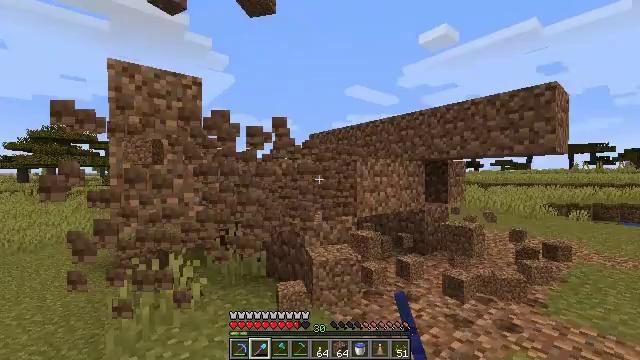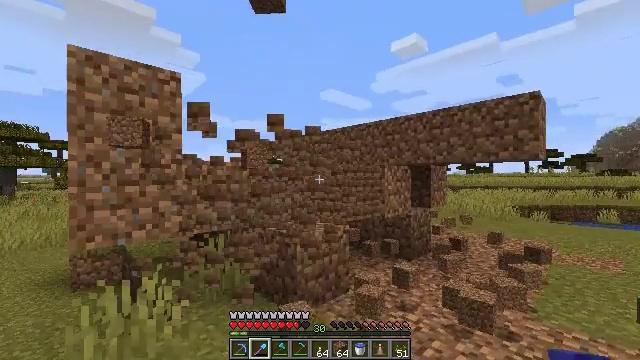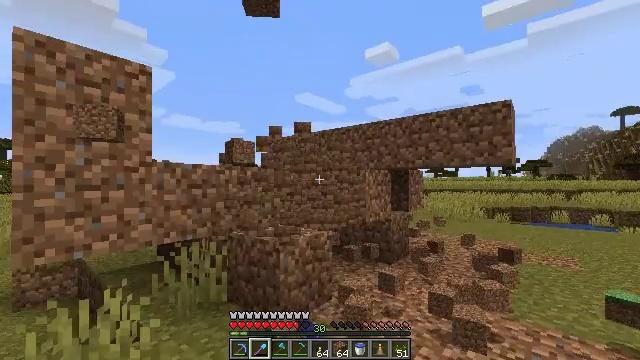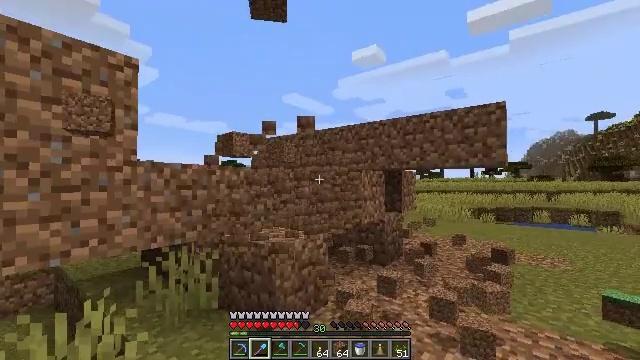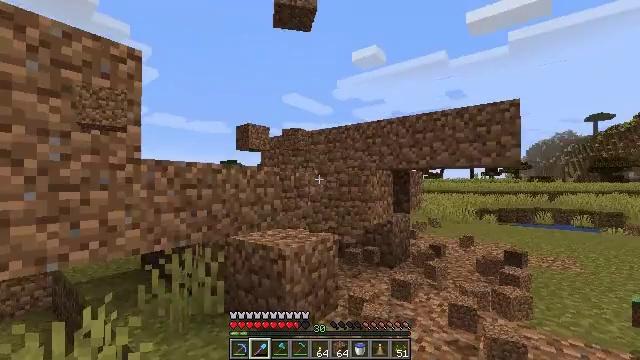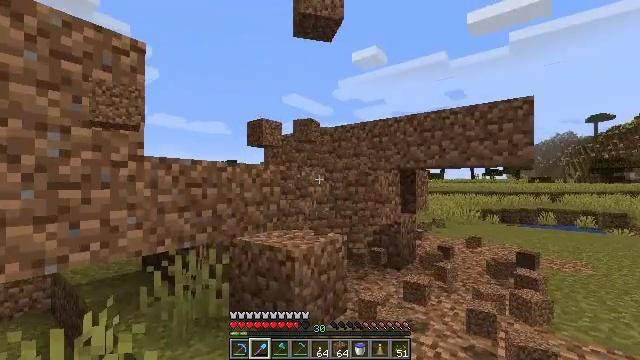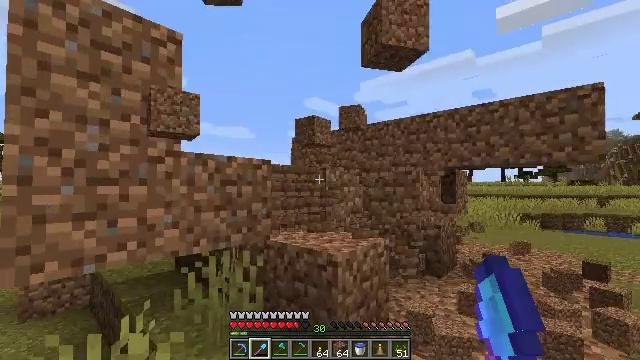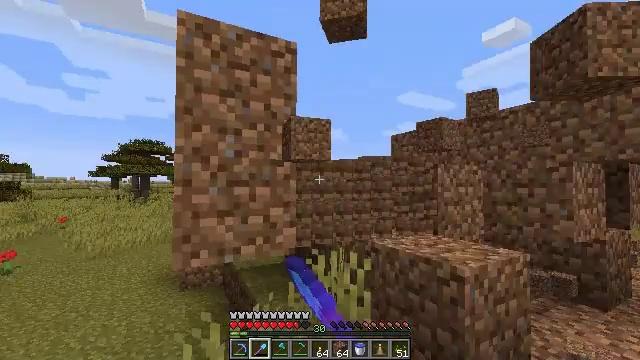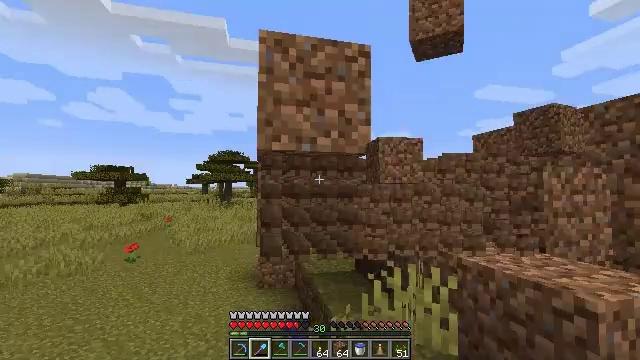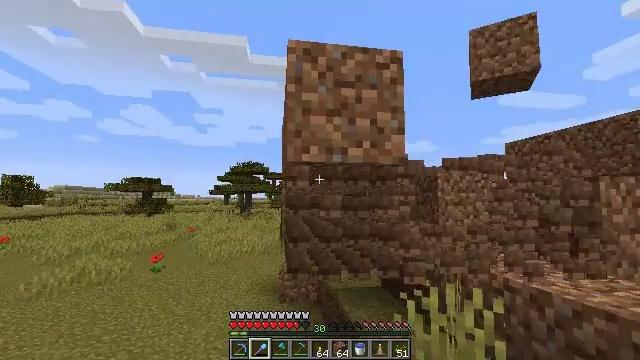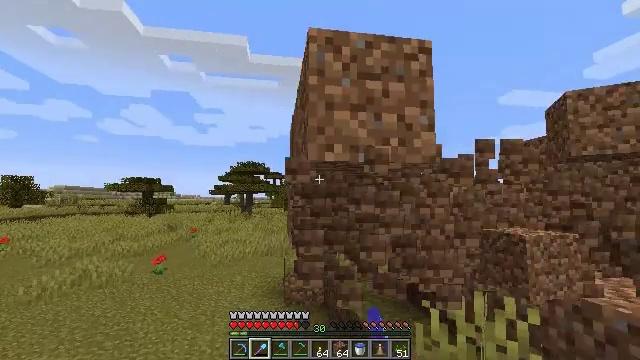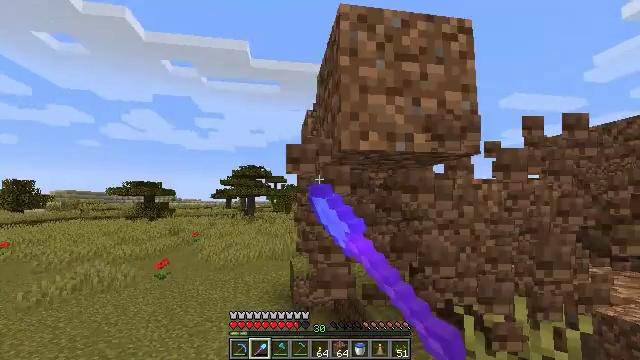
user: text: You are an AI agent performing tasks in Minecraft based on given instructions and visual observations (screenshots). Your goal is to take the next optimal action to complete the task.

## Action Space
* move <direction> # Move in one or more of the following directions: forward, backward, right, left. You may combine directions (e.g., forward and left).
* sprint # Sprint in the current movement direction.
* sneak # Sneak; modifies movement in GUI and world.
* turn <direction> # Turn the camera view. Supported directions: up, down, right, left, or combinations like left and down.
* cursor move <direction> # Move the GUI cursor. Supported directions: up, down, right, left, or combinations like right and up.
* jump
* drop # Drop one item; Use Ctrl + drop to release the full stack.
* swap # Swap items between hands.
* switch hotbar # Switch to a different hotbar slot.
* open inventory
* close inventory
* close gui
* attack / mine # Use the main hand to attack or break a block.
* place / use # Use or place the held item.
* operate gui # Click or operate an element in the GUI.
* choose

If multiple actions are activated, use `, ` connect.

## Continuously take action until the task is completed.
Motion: motion action
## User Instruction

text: Reclaim farmland by breaking it.
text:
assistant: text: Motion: move forward and move left, turn right, attack / mine
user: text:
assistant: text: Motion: move forward and move left, turn right, attack / mine
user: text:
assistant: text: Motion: move forward and move left, turn right, attack / mine
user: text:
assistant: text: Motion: move forward and move left, attack / mine
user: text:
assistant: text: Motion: move forward and move left, attack / mine
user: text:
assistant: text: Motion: move forward and move left, turn left, attack / mine
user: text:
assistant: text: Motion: move left, turn left, attack / mine
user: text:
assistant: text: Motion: move forward and move left, turn left and up, attack / mine
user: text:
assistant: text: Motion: move forward and move left, turn left and up, attack / mine
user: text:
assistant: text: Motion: move forward and move left, attack / mine
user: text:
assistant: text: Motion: move forward and move left, attack / mine
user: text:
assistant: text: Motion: attack / mine